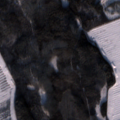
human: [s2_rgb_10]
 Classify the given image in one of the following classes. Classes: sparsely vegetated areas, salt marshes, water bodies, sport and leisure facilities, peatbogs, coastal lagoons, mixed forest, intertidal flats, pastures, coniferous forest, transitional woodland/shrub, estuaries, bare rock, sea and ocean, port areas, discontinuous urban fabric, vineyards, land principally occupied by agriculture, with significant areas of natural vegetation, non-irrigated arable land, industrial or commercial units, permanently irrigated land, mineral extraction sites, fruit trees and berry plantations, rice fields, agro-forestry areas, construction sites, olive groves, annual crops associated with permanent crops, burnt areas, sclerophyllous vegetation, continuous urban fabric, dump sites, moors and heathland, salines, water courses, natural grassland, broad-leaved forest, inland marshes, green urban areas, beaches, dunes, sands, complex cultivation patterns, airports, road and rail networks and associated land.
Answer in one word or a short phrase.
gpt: coniferous forest, mixed forest, peatbogs